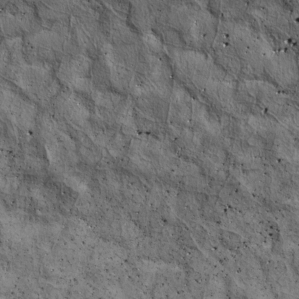
Label: non_frost